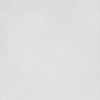
Label: dusty